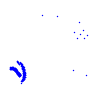
Particle: proton